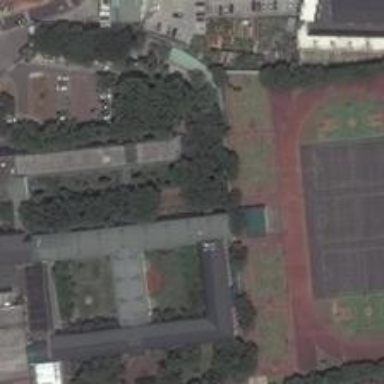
The playground consisting of three basketball fields is very close to other small fields .